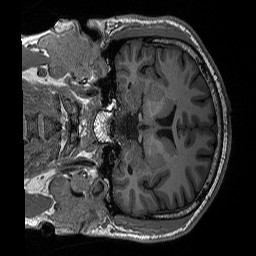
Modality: T1w
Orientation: coronal
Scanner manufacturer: siemens
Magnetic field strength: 3 T
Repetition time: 2.3 s
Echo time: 0.00298 s